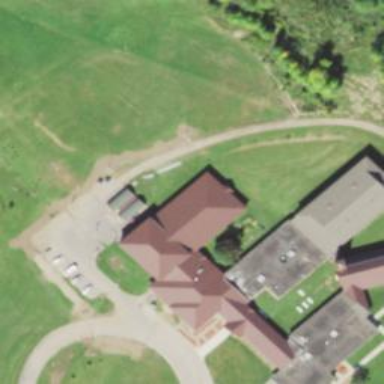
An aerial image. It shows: School.